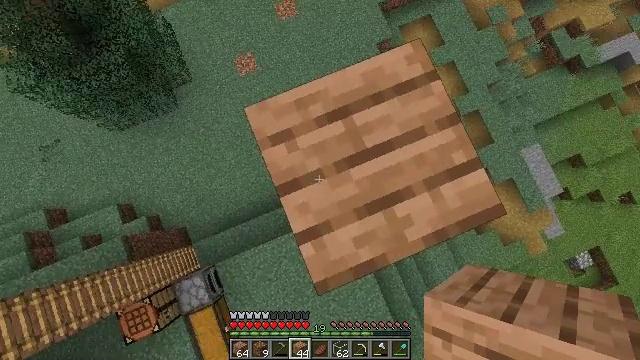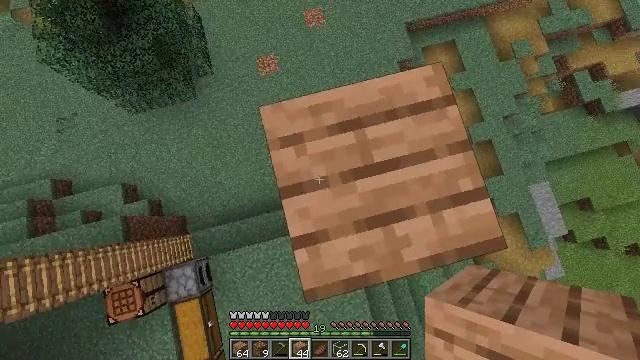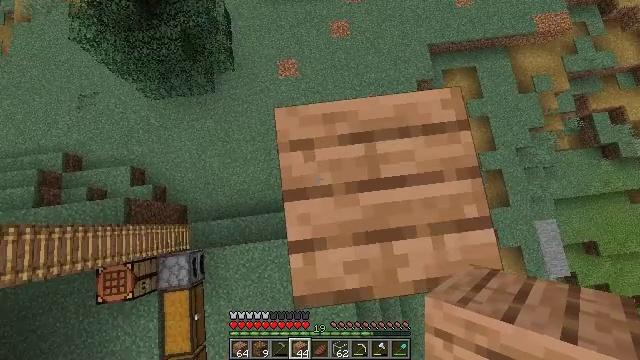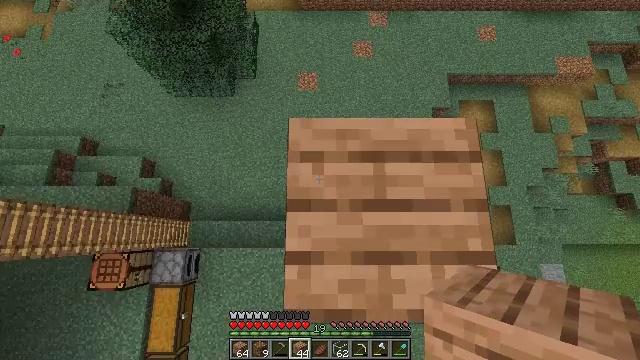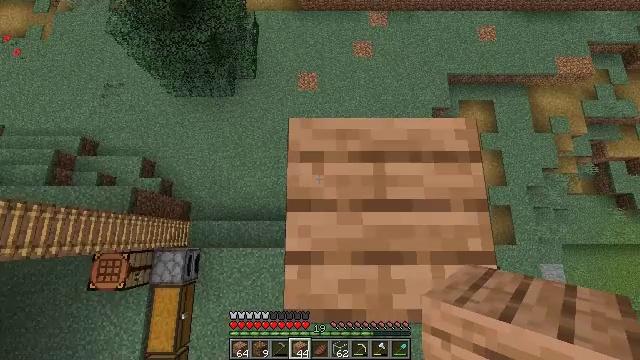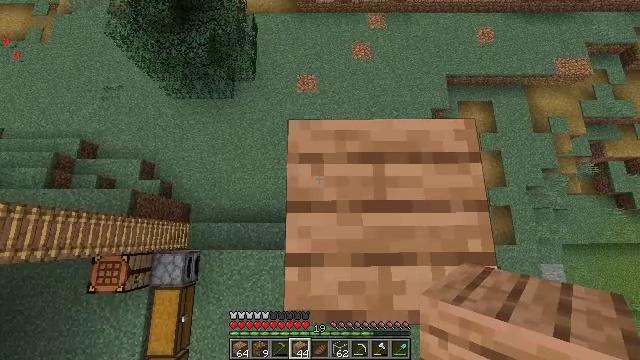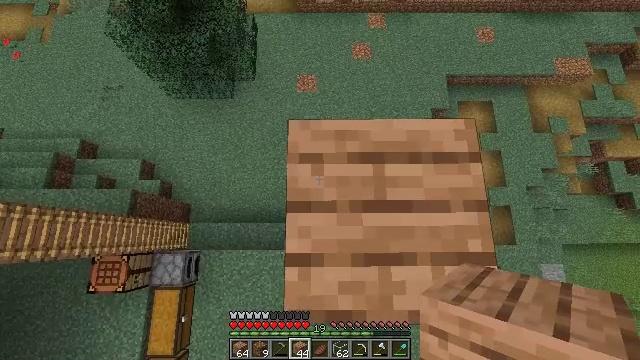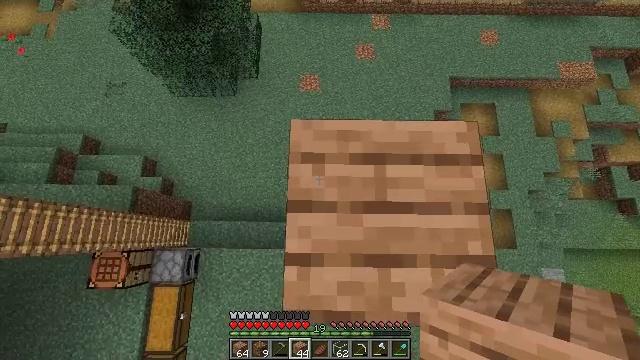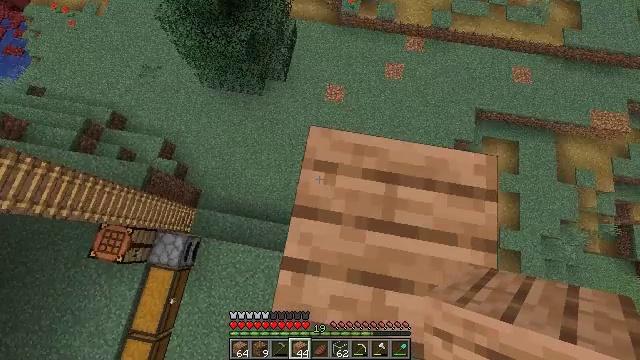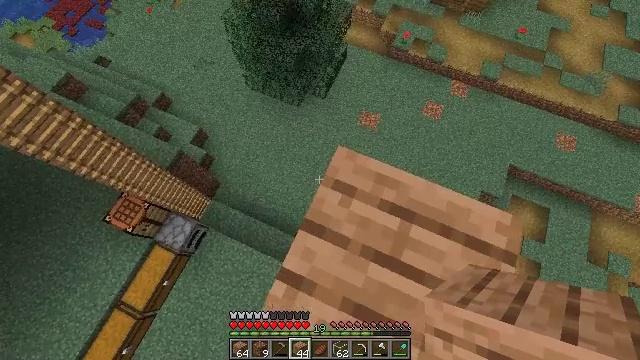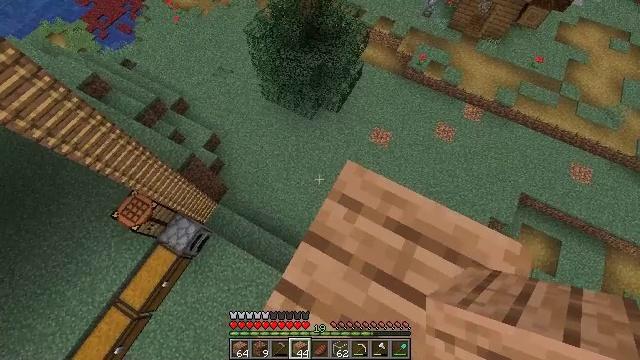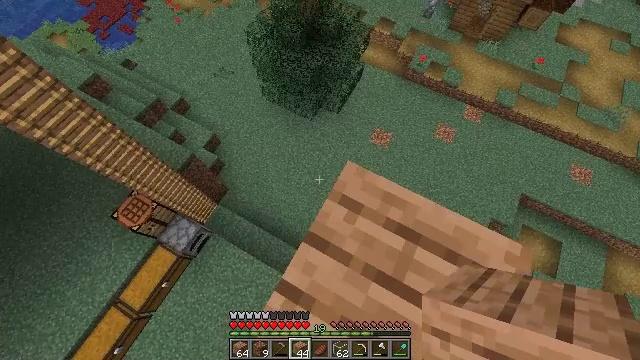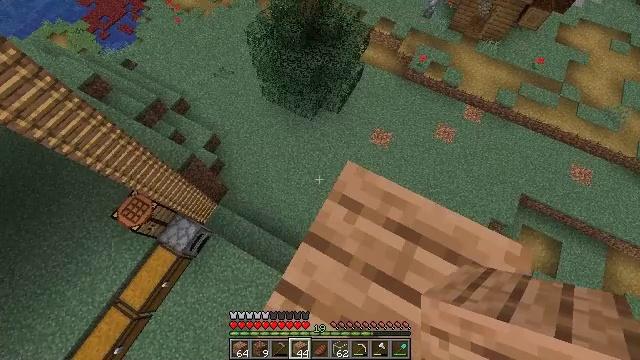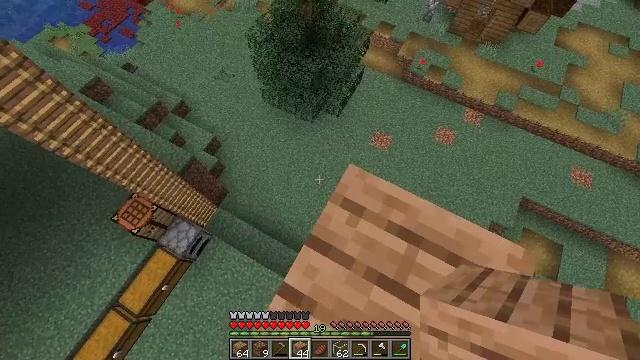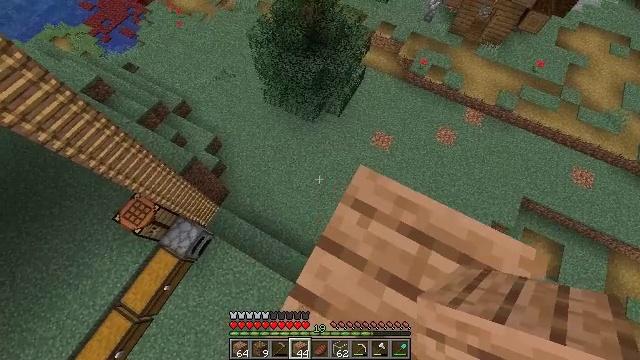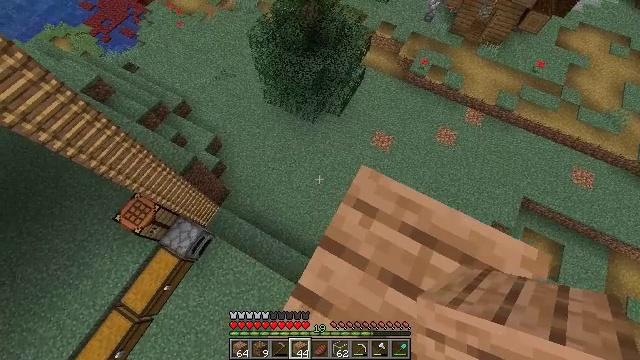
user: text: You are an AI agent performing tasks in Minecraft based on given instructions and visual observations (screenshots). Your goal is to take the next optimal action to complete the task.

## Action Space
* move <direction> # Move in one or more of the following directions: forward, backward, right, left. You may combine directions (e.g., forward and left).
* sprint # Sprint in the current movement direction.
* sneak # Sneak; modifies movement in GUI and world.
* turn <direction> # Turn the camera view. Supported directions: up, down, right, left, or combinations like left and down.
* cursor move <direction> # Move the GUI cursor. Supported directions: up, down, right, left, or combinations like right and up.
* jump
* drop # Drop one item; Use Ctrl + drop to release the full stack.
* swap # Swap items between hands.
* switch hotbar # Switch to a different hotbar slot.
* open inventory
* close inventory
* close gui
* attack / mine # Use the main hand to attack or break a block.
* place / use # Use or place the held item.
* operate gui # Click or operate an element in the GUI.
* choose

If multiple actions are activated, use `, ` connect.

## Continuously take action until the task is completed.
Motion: motion action
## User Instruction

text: Harvest jungle planks from a wall or floor.
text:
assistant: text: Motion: sneak, turn left and up
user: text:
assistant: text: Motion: sneak, turn left and up
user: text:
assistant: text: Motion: sneak, turn left and up
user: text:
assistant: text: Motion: sneak
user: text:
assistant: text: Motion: sneak
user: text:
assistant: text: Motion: sneak
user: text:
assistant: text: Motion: sneak, turn left
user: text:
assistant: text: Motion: sneak, turn left and up
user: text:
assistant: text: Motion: sneak, turn left and up
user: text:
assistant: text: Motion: sneak, turn left and up
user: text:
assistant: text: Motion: sneak
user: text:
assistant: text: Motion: sneak
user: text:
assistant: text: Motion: move left, sneak
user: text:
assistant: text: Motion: move left, sneak
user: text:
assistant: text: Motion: move left, sneak
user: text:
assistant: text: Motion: sneak
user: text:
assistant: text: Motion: sneak
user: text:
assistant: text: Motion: sneak
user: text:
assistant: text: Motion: sneak
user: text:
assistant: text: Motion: sneak
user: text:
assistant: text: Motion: sneak
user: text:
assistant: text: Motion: sneak
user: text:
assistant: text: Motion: sneak, turn up
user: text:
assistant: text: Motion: sneak
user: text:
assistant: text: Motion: sneak
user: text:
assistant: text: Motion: sneak
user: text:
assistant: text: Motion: sneak
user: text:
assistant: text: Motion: sneak
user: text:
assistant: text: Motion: sneak
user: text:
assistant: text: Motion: sneak